Question: When i try to start a simulation that has been successfully executed before. I get two errors. Fist of them is a Model error. Second is the title. Here are the details:

Since i'm pretty much beginner in MATLAB, i tried to do some research in order to solve the problem, but the instructions wasn't simple enough to understand. What i really want to do is, execute the simulation, see how it works, and imitate the running function.
Sorry if the question is to lame to ask, but like i said, i had to start somewhere.
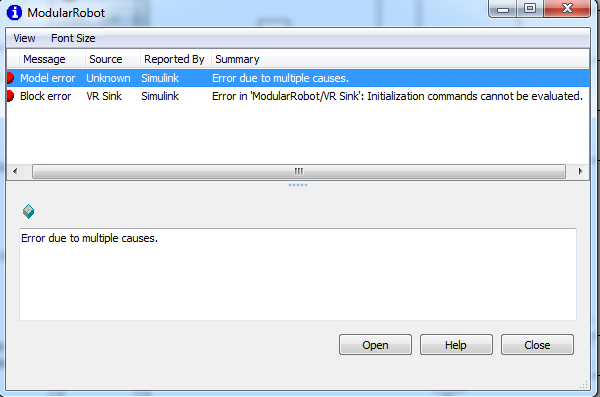
Answer: Marty, it's nice to see you still struggling to learn some cs stuff.
Now, listen to me carefully. That's not a real bug or something that happened because of your wrongdoings.
That's just one of the few things that happens when you use outdated software. Let me guess, u used MATLAB 9, right? Well, i guess this was your problem. Try version 10 instead.
We'll meet again.